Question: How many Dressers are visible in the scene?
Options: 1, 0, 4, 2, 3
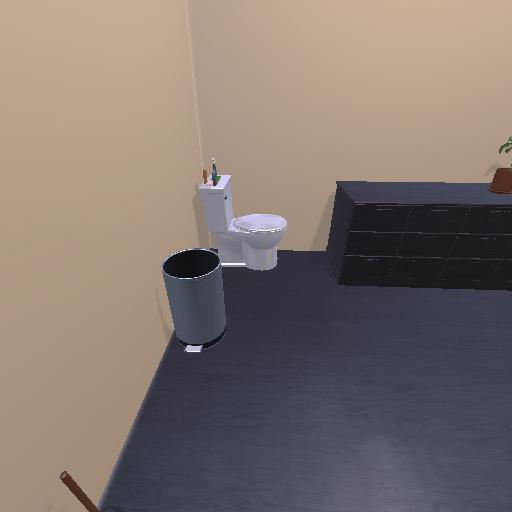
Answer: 1